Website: apple-inc
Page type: customer-info-address
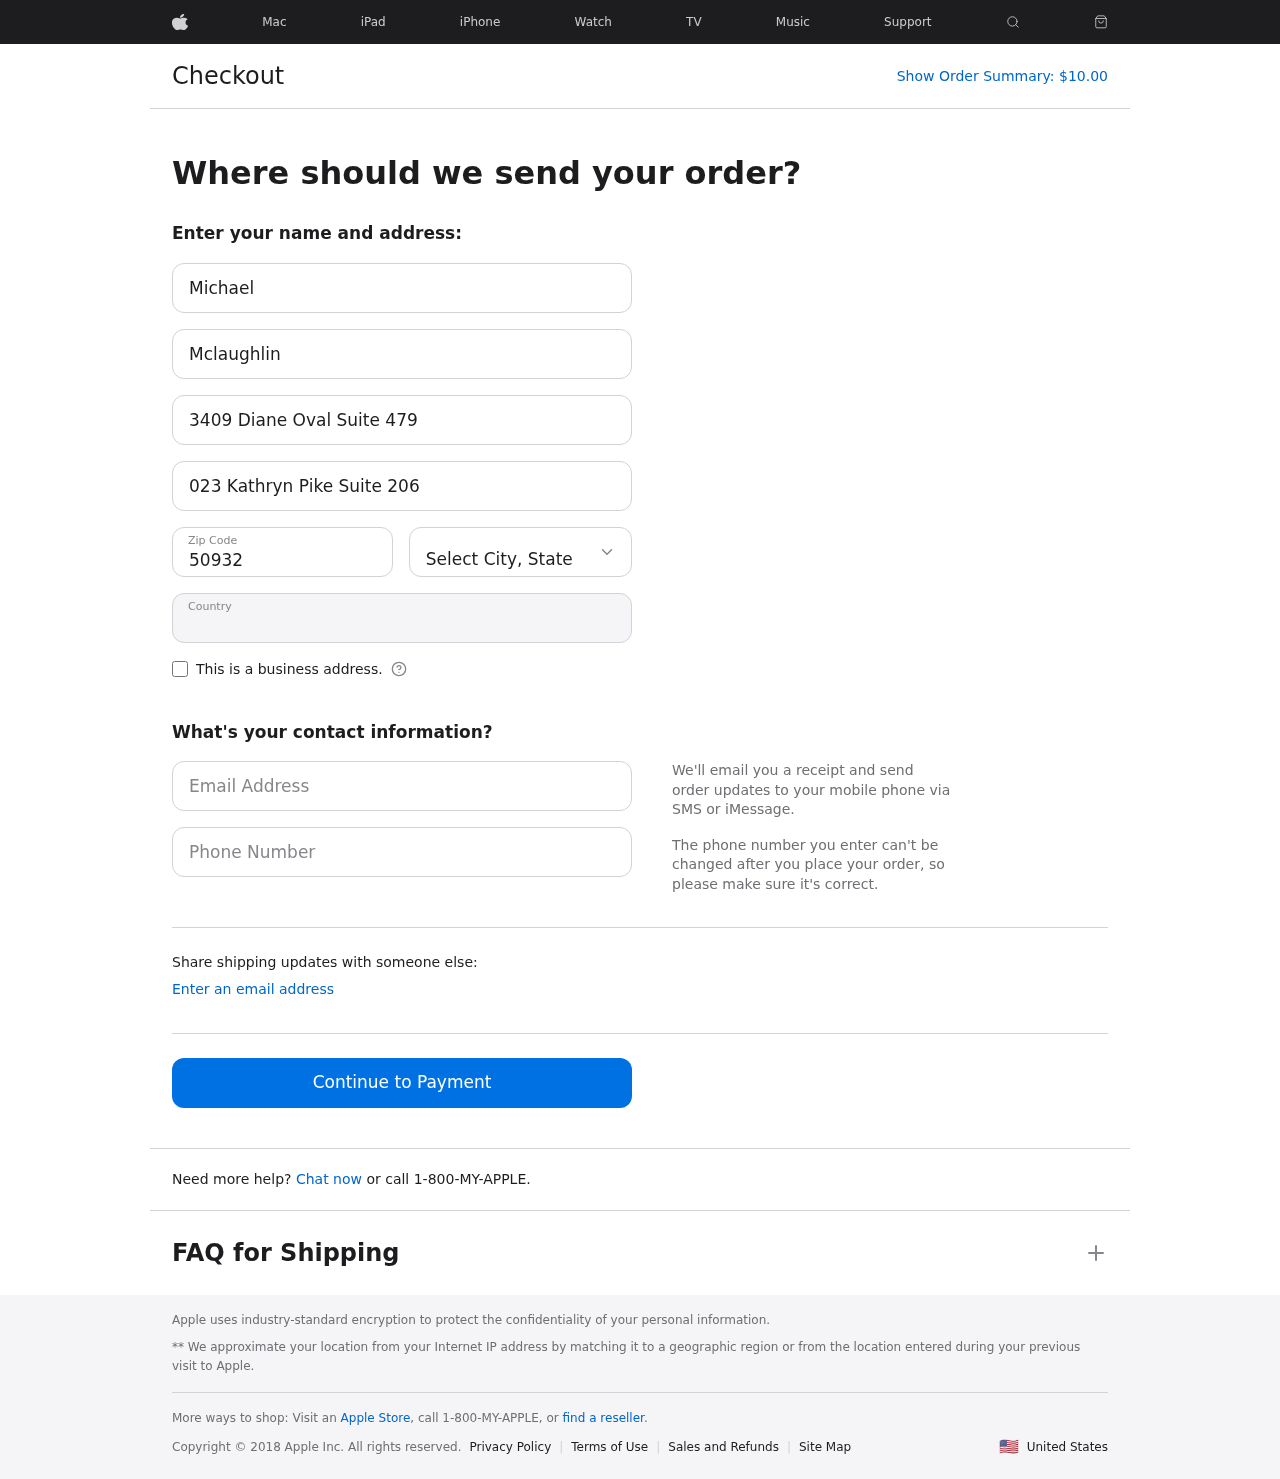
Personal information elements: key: PII_CITY_STATE
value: Annafurt, AK
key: PII_COUNTRY
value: United States
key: PII_EMAIL
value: mmclaughlin@gmail.com
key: PII_FIRSTNAME
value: Michael
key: PII_LASTNAME
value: Mclaughlin
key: PII_PHONE
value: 3246120771
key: PII_POSTCODE
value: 50932
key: PII_STREET
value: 3409 Diane Oval Suite 479
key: PII_STREET2
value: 023 Kathryn Pike Suite 206
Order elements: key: ORDER_TOTAL
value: $10.00